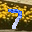
Label: 7